Question: ## Code
'''
<link href="//maxcdn.bootstrapcdn.com/font-awesome/4.2.0/css/font-awesome.min.css" rel="stylesheet">
<div class="alert alert-danger" role="alert">
<i class="fa fa-exclamation-triangle fa-5x pull-left"></i> <strong>Warning:</strong> Lorem ipsum dolor sit amet, consectetur adipiscing elit. Vivamus augue eros, elementum sed scelerisque eget, rhoncus in orci. Vivamus ac tellus in lacus consectetur dapibus et sit amet odio. Proin iaculis porttitor nulla ac convallis. Nullam posuere egestas lectus, eu facilisis nulla egestas eu. Phasellus quis sapien elementum, volutpat enim id, suscipit tortor. Nam varius et turpis et dapibus. Donec placerat auctor mauris id mattis.
</div>
'''
## Screen

## Question
I'm using Font Awesome within a Bootstrap alert as the above code and screen. I would like it so that the Font Awesome icon is centered vertically and all the text is on the right i.e. the two last lines shown in the screen are on the right as the lines above them.
Is there some way to do this in Font Awesome or should I just use Bootstrap columining to do it?
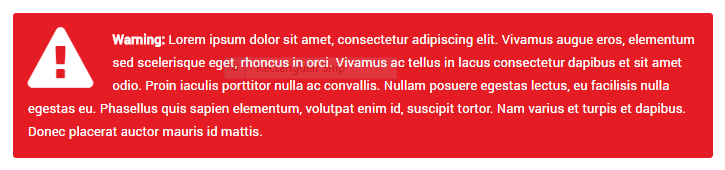
Answer: You can use bootstrap columns and then align them vertically:
'''
<div class="alert alert-danger" role="alert">
<div class="row vertical-align">
<div class="col-xs-2">
<i class="fa fa-exclamation-triangle fa-5x"></i>
</div>
<div class="col-xs-10">
<strong>Warning:</strong> Lorem ipsum dolor sit amet, consectetur adipiscing elit. Vivamus augue eros, elementum sed scelerisque eget, rhoncus in orci. Vivamus ac tellus in lacus consectetur dapibus et sit amet odio. Proin iaculis porttitor nulla ac convallis. Nullam posuere egestas lectus, eu facilisis nulla egestas eu. Phasellus quis sapien elementum, volutpat enim id, suscipit tortor. Nam varius et turpis et dapibus. Donec placerat auctor mauris id mattis.
</div>
</div>
</div>
'''
'''
.vertical-align {
display: flex;
align-items: center;
}
'''
Here's a working bootply:
<URL>